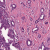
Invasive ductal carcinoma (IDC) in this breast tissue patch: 1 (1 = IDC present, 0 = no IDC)